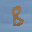
Label: 8